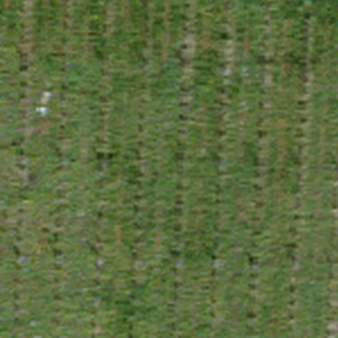
Label: other